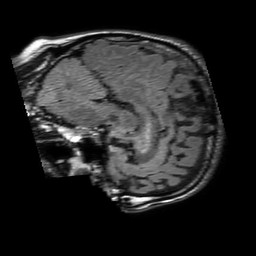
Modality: FLAIR
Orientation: sagittal
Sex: male
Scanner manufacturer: philips
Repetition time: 11 s
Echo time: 0.125 s